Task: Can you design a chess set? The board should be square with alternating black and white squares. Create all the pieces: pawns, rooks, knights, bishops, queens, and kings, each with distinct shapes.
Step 4221:
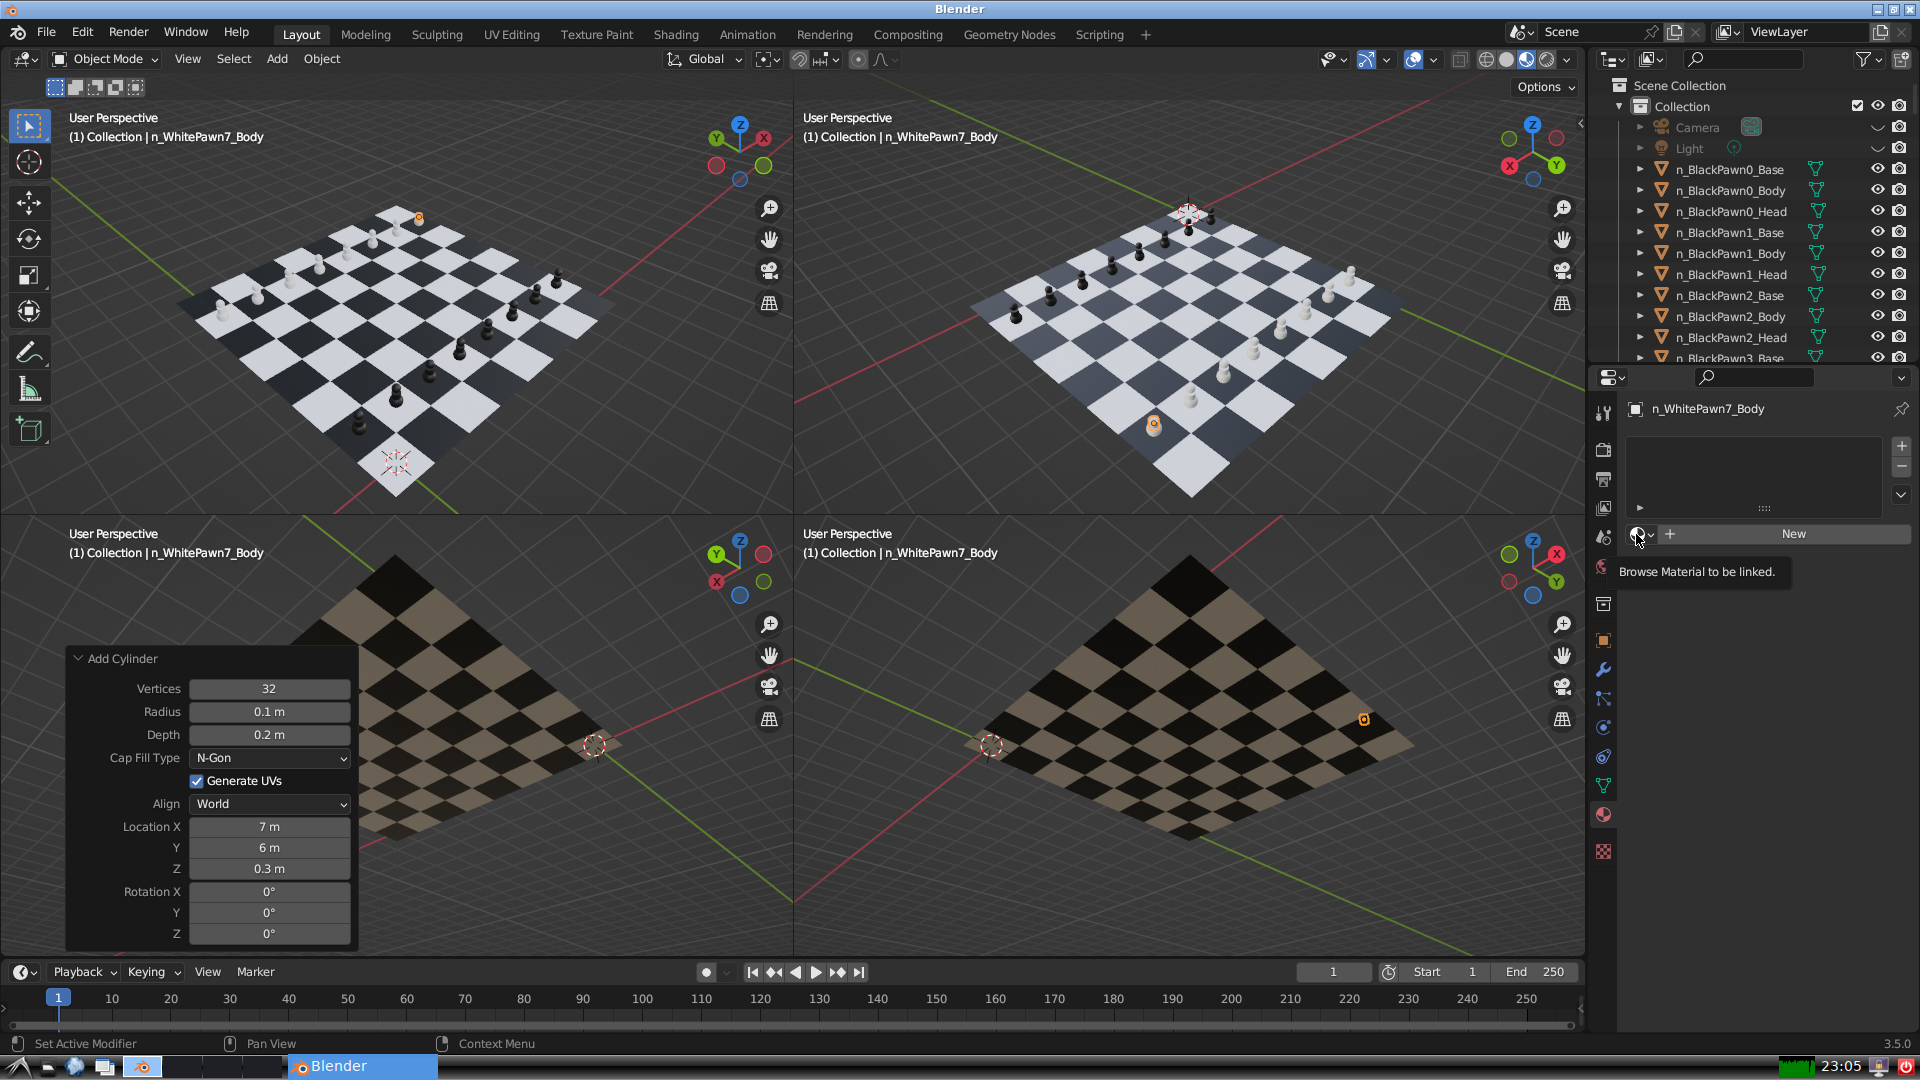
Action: click: no